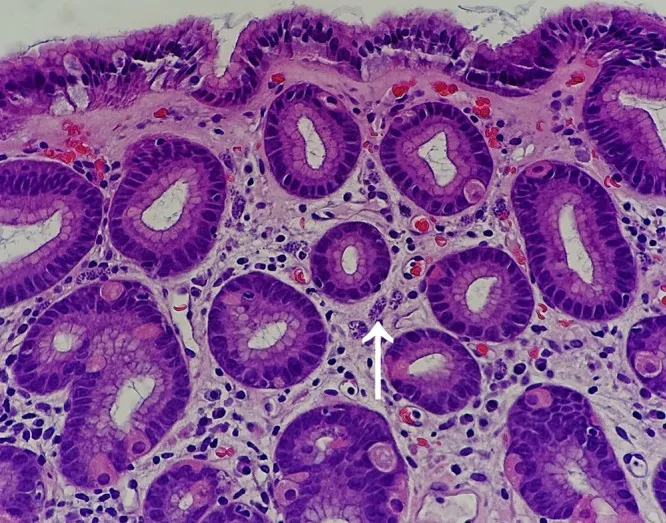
Photomicrograph of the gastric mucosa showing scattered macrophages (white arrow) containing L. amastigotes.
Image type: pathology (h&e)